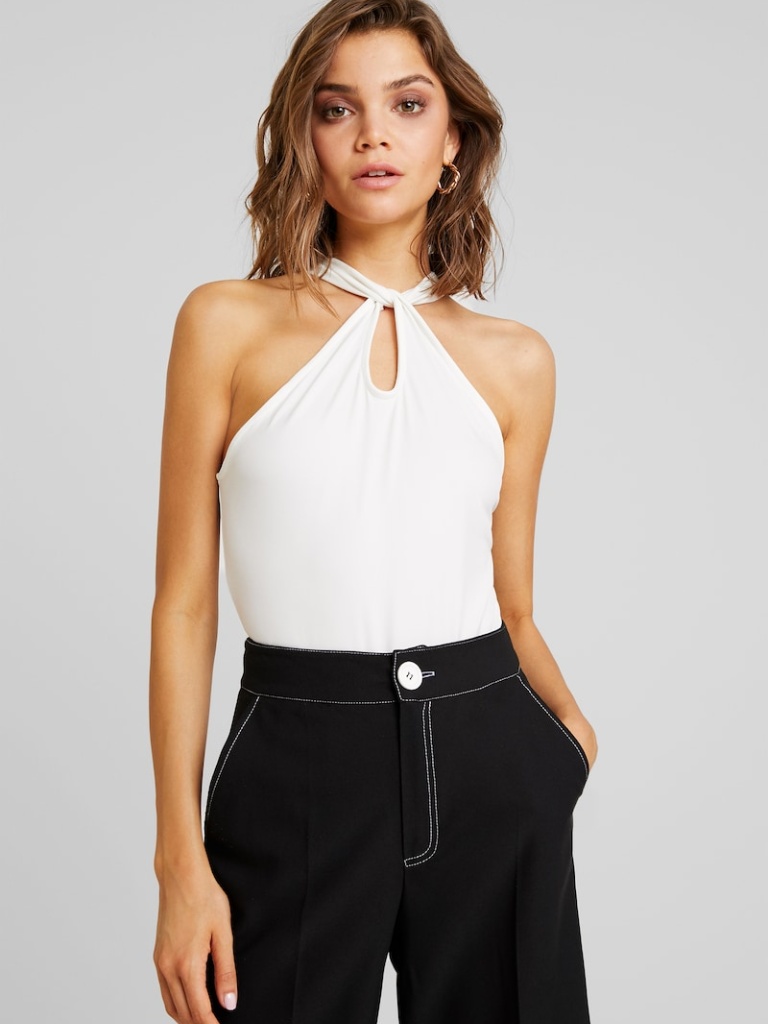
jersey tight sleeveless hip length Fully Tucked in halter bodysuit